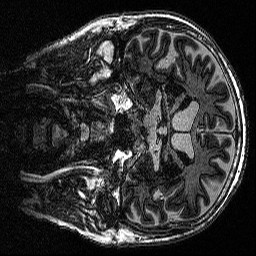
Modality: MP2RAGE
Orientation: coronal
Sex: male
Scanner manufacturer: siemens
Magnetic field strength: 3 T
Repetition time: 5 s
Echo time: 0.00292 s